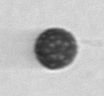
Label: Dinophyceae